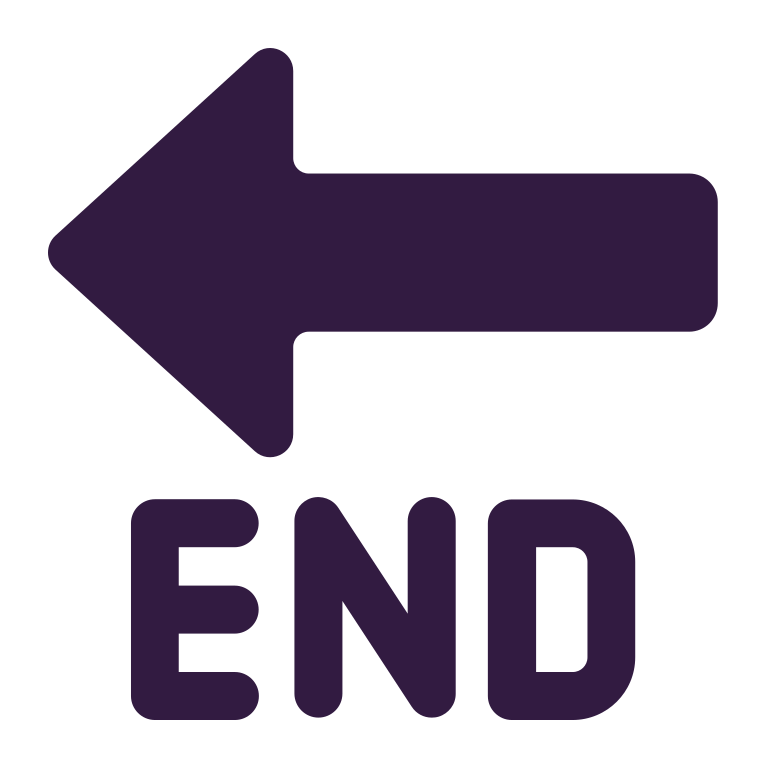
end arrow flat